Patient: sex M, age 62
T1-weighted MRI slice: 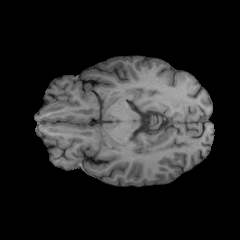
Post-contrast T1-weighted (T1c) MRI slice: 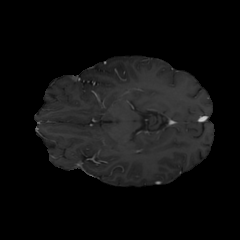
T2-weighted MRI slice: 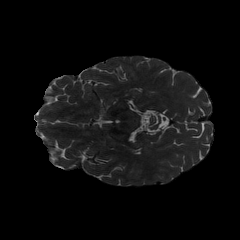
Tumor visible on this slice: no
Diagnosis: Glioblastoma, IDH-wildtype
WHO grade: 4